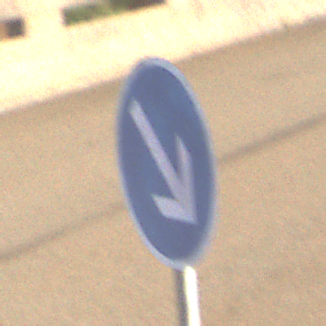
Verkehrszeichen: VorgeschriebeneVorbeifahrtRechts
Umgebung: Outdoor, RoadRail
Tageszeit: MorningAfternoon
Wetter: PartlyCloudy
Licht: Natural
Jahreszeit: NotSpecified
Kontrast: HighContrast